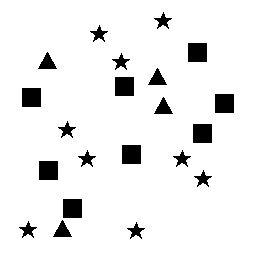
Squares: 8
Triangles: 4
Stars: 9
Total shapes: 21